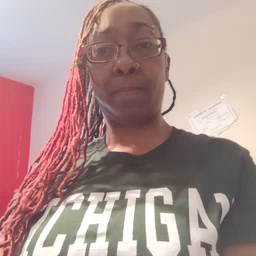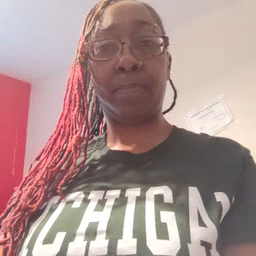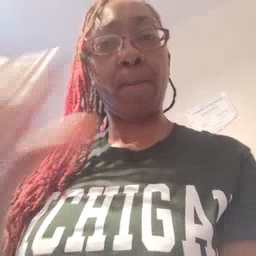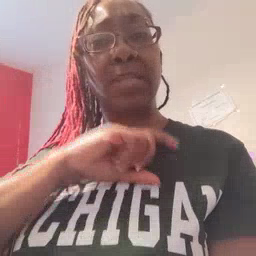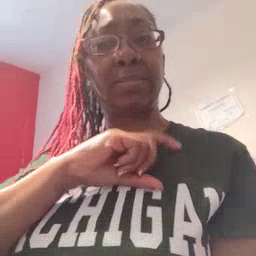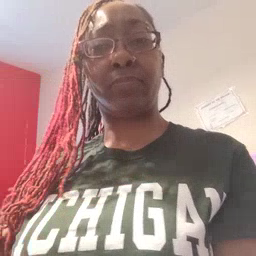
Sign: police